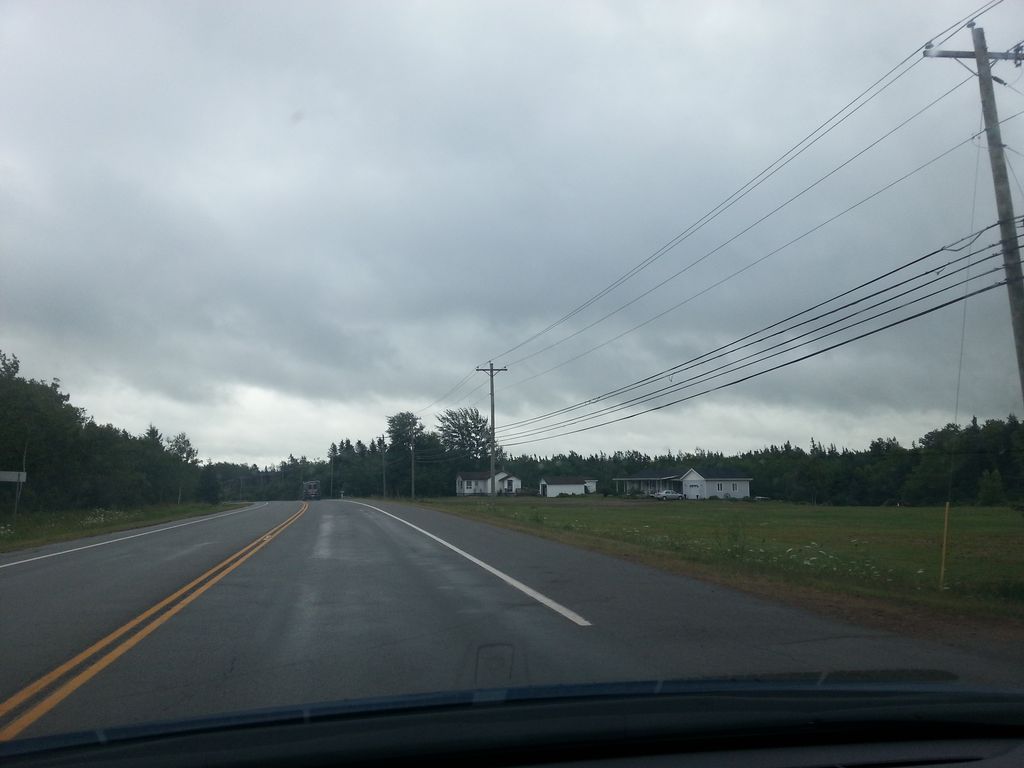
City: charlottetown